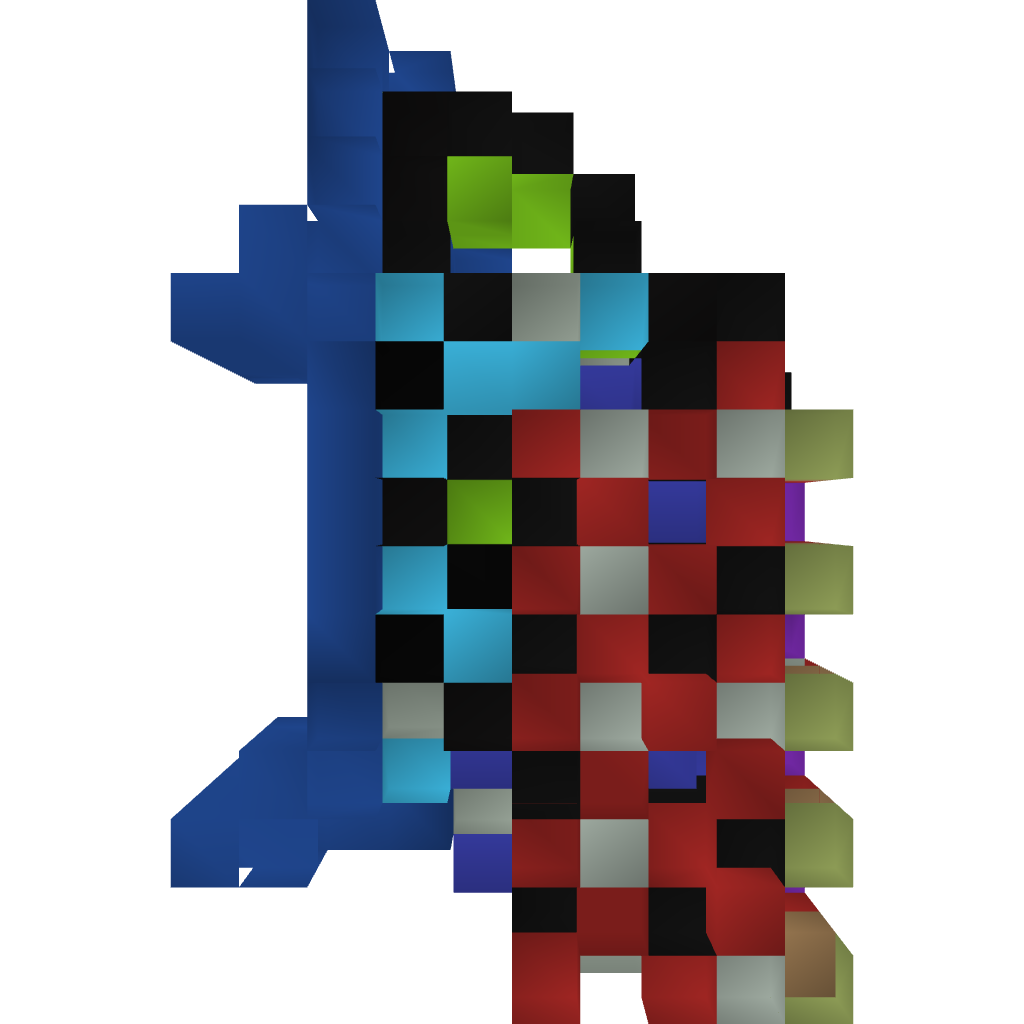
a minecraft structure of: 100% working elevator